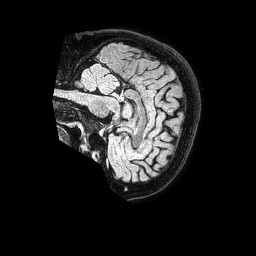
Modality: FLAIR
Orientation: sagittal
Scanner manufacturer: philips
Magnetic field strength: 1.5 T
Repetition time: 4.8 s
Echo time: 0.3 s